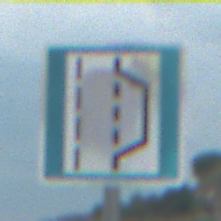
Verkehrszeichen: NothalteUndPannenbucht
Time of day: MorningAfternoon
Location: Outdoor (Nature)
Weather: PartlyCloudy
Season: NotSpecified
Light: Natural